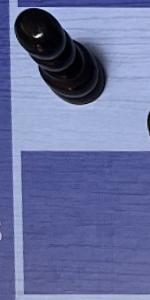
Label: Empty